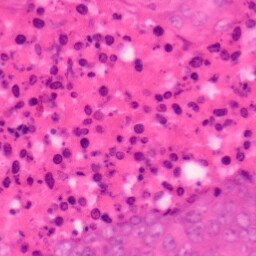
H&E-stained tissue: Colon